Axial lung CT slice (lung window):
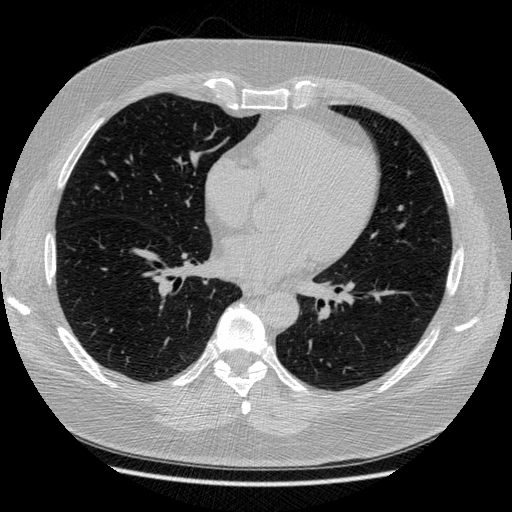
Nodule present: no